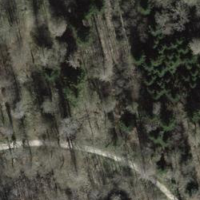
EUNIS habitat code: 41
Species observed at this site:
Petasites albus